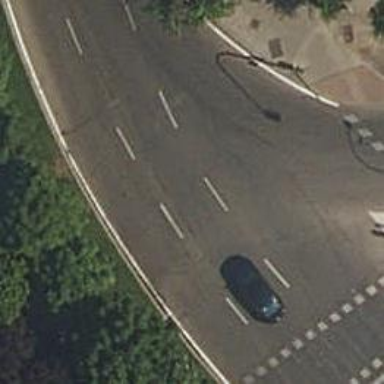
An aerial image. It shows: Road with traffic signals.